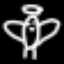
Label: angel